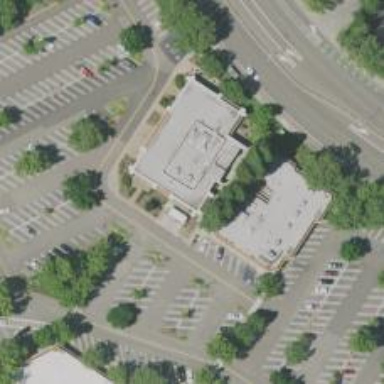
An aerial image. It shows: Veterinary facility.